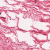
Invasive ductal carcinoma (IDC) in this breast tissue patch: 0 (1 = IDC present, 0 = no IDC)